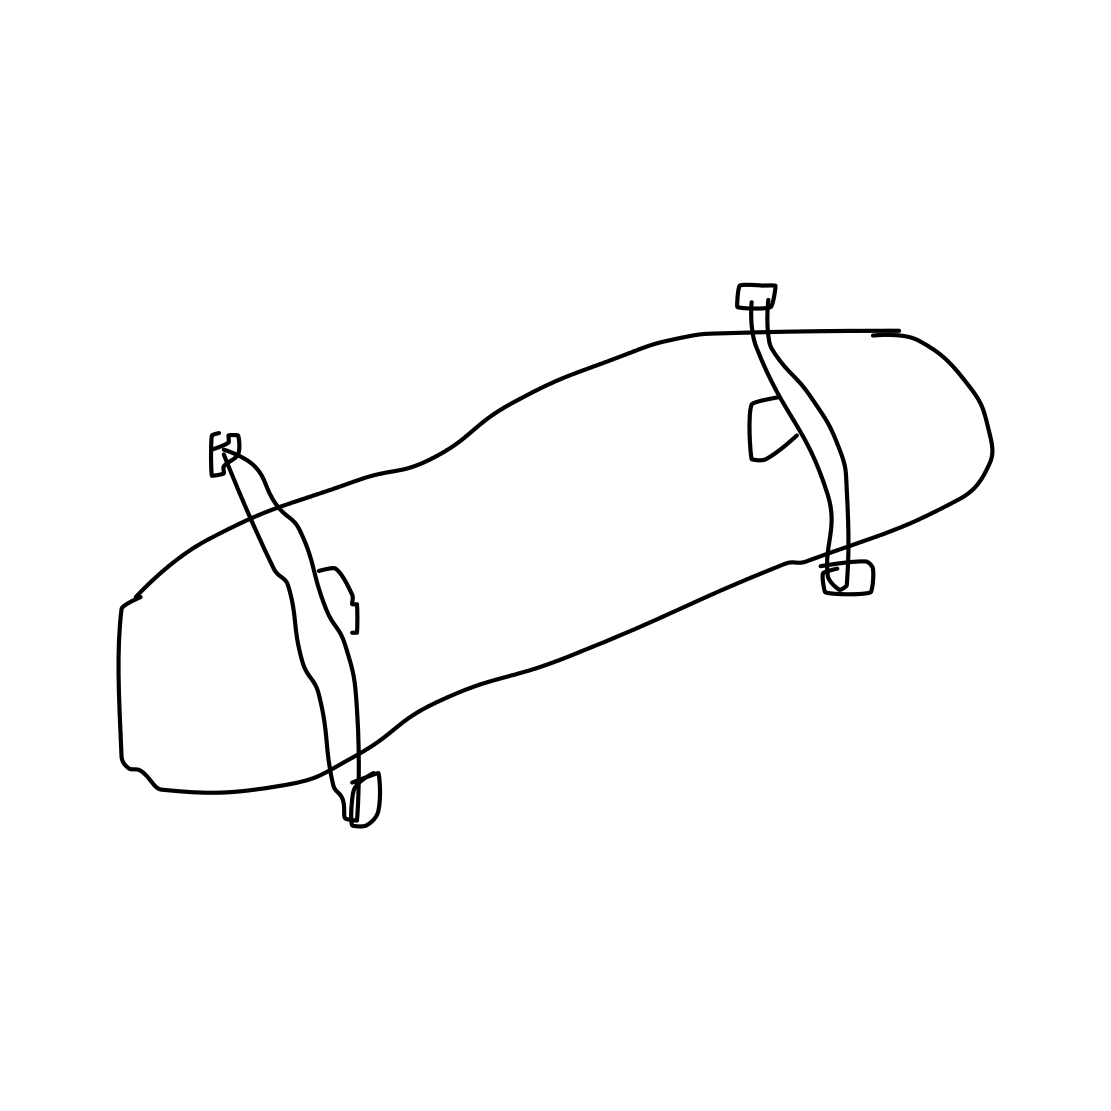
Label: skateboard